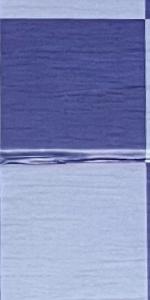
Label: Empty